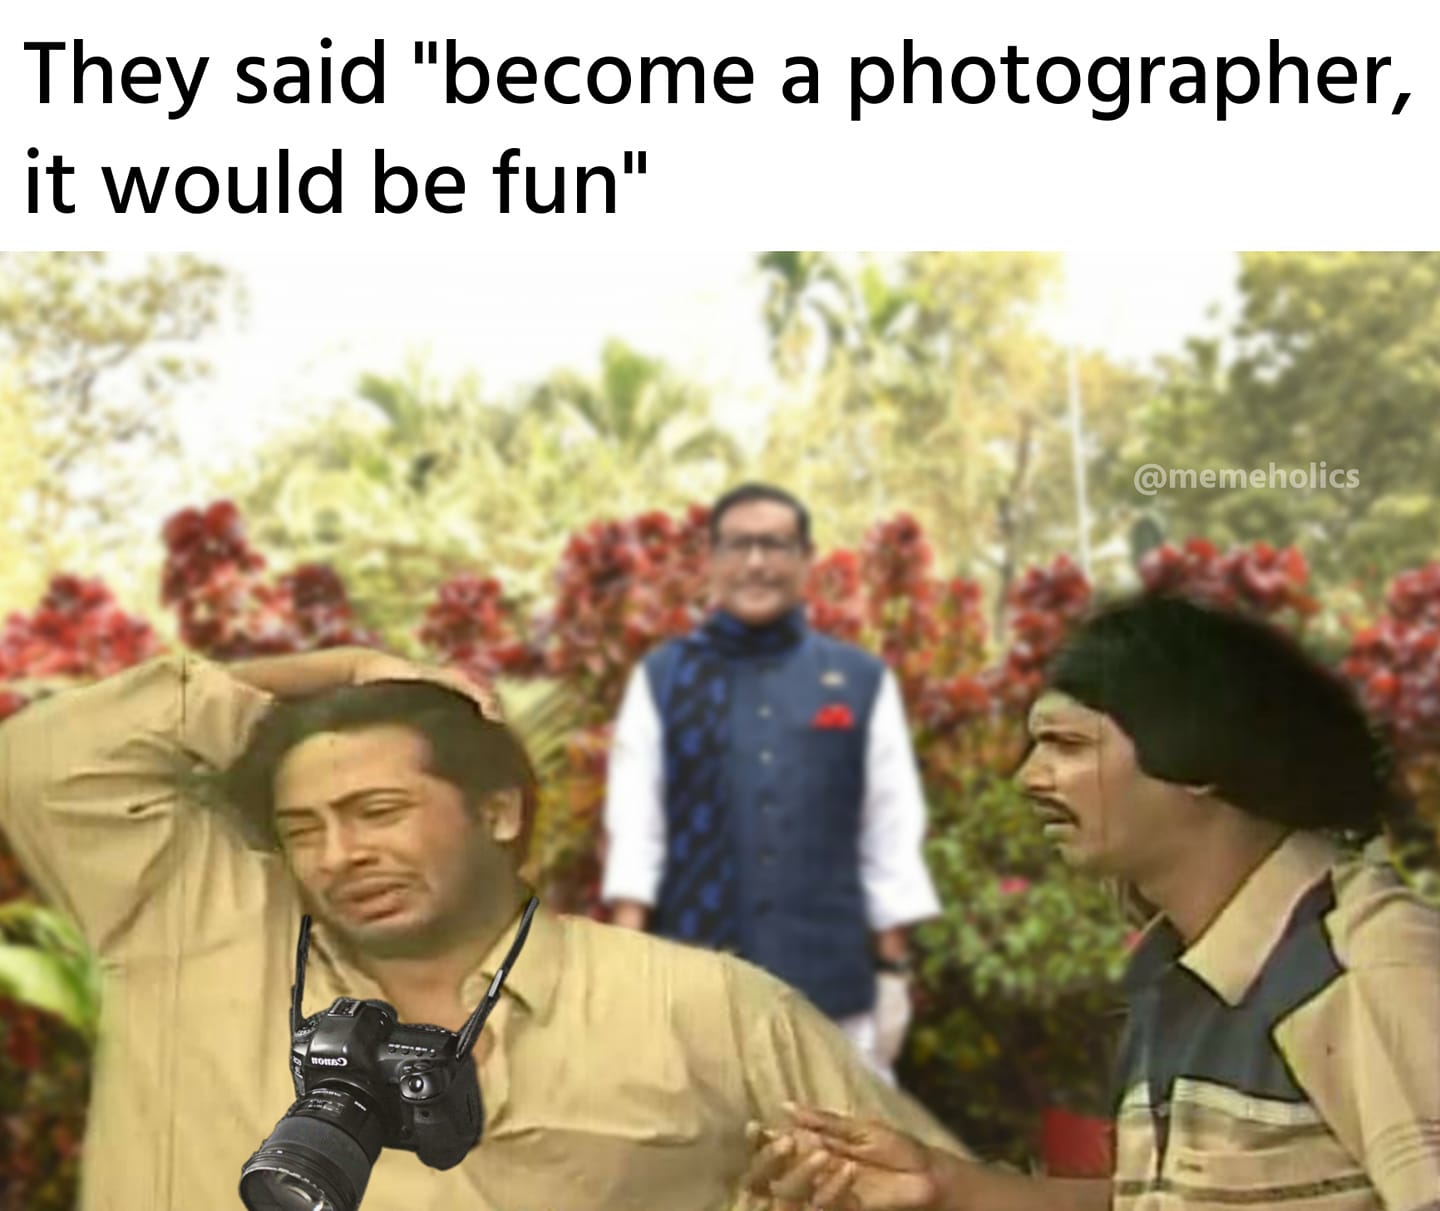
Caption: They said "become a photgrapher , it would be fun "
Label: non-hate